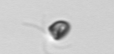
Label: Pyramimonas